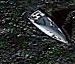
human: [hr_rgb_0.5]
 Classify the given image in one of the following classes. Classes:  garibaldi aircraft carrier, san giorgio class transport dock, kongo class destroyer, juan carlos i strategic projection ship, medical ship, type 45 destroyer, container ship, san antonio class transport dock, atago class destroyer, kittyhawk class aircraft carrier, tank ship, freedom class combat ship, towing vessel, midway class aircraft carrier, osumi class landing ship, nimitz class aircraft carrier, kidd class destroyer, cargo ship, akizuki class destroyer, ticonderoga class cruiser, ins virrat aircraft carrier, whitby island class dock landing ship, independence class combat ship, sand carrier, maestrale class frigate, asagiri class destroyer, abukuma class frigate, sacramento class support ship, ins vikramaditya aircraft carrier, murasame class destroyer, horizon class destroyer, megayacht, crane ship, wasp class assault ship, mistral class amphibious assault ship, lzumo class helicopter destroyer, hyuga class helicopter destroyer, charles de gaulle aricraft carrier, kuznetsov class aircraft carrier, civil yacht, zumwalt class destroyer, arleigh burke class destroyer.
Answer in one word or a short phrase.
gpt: Civil yacht